Interaction volume radius: 5 \u00c5
Interaction volume height: 25 \u00c5
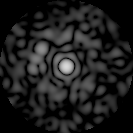
Disorder parameter: 0.8274